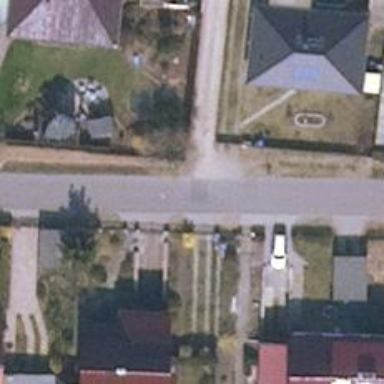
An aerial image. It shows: Residential road.